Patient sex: M
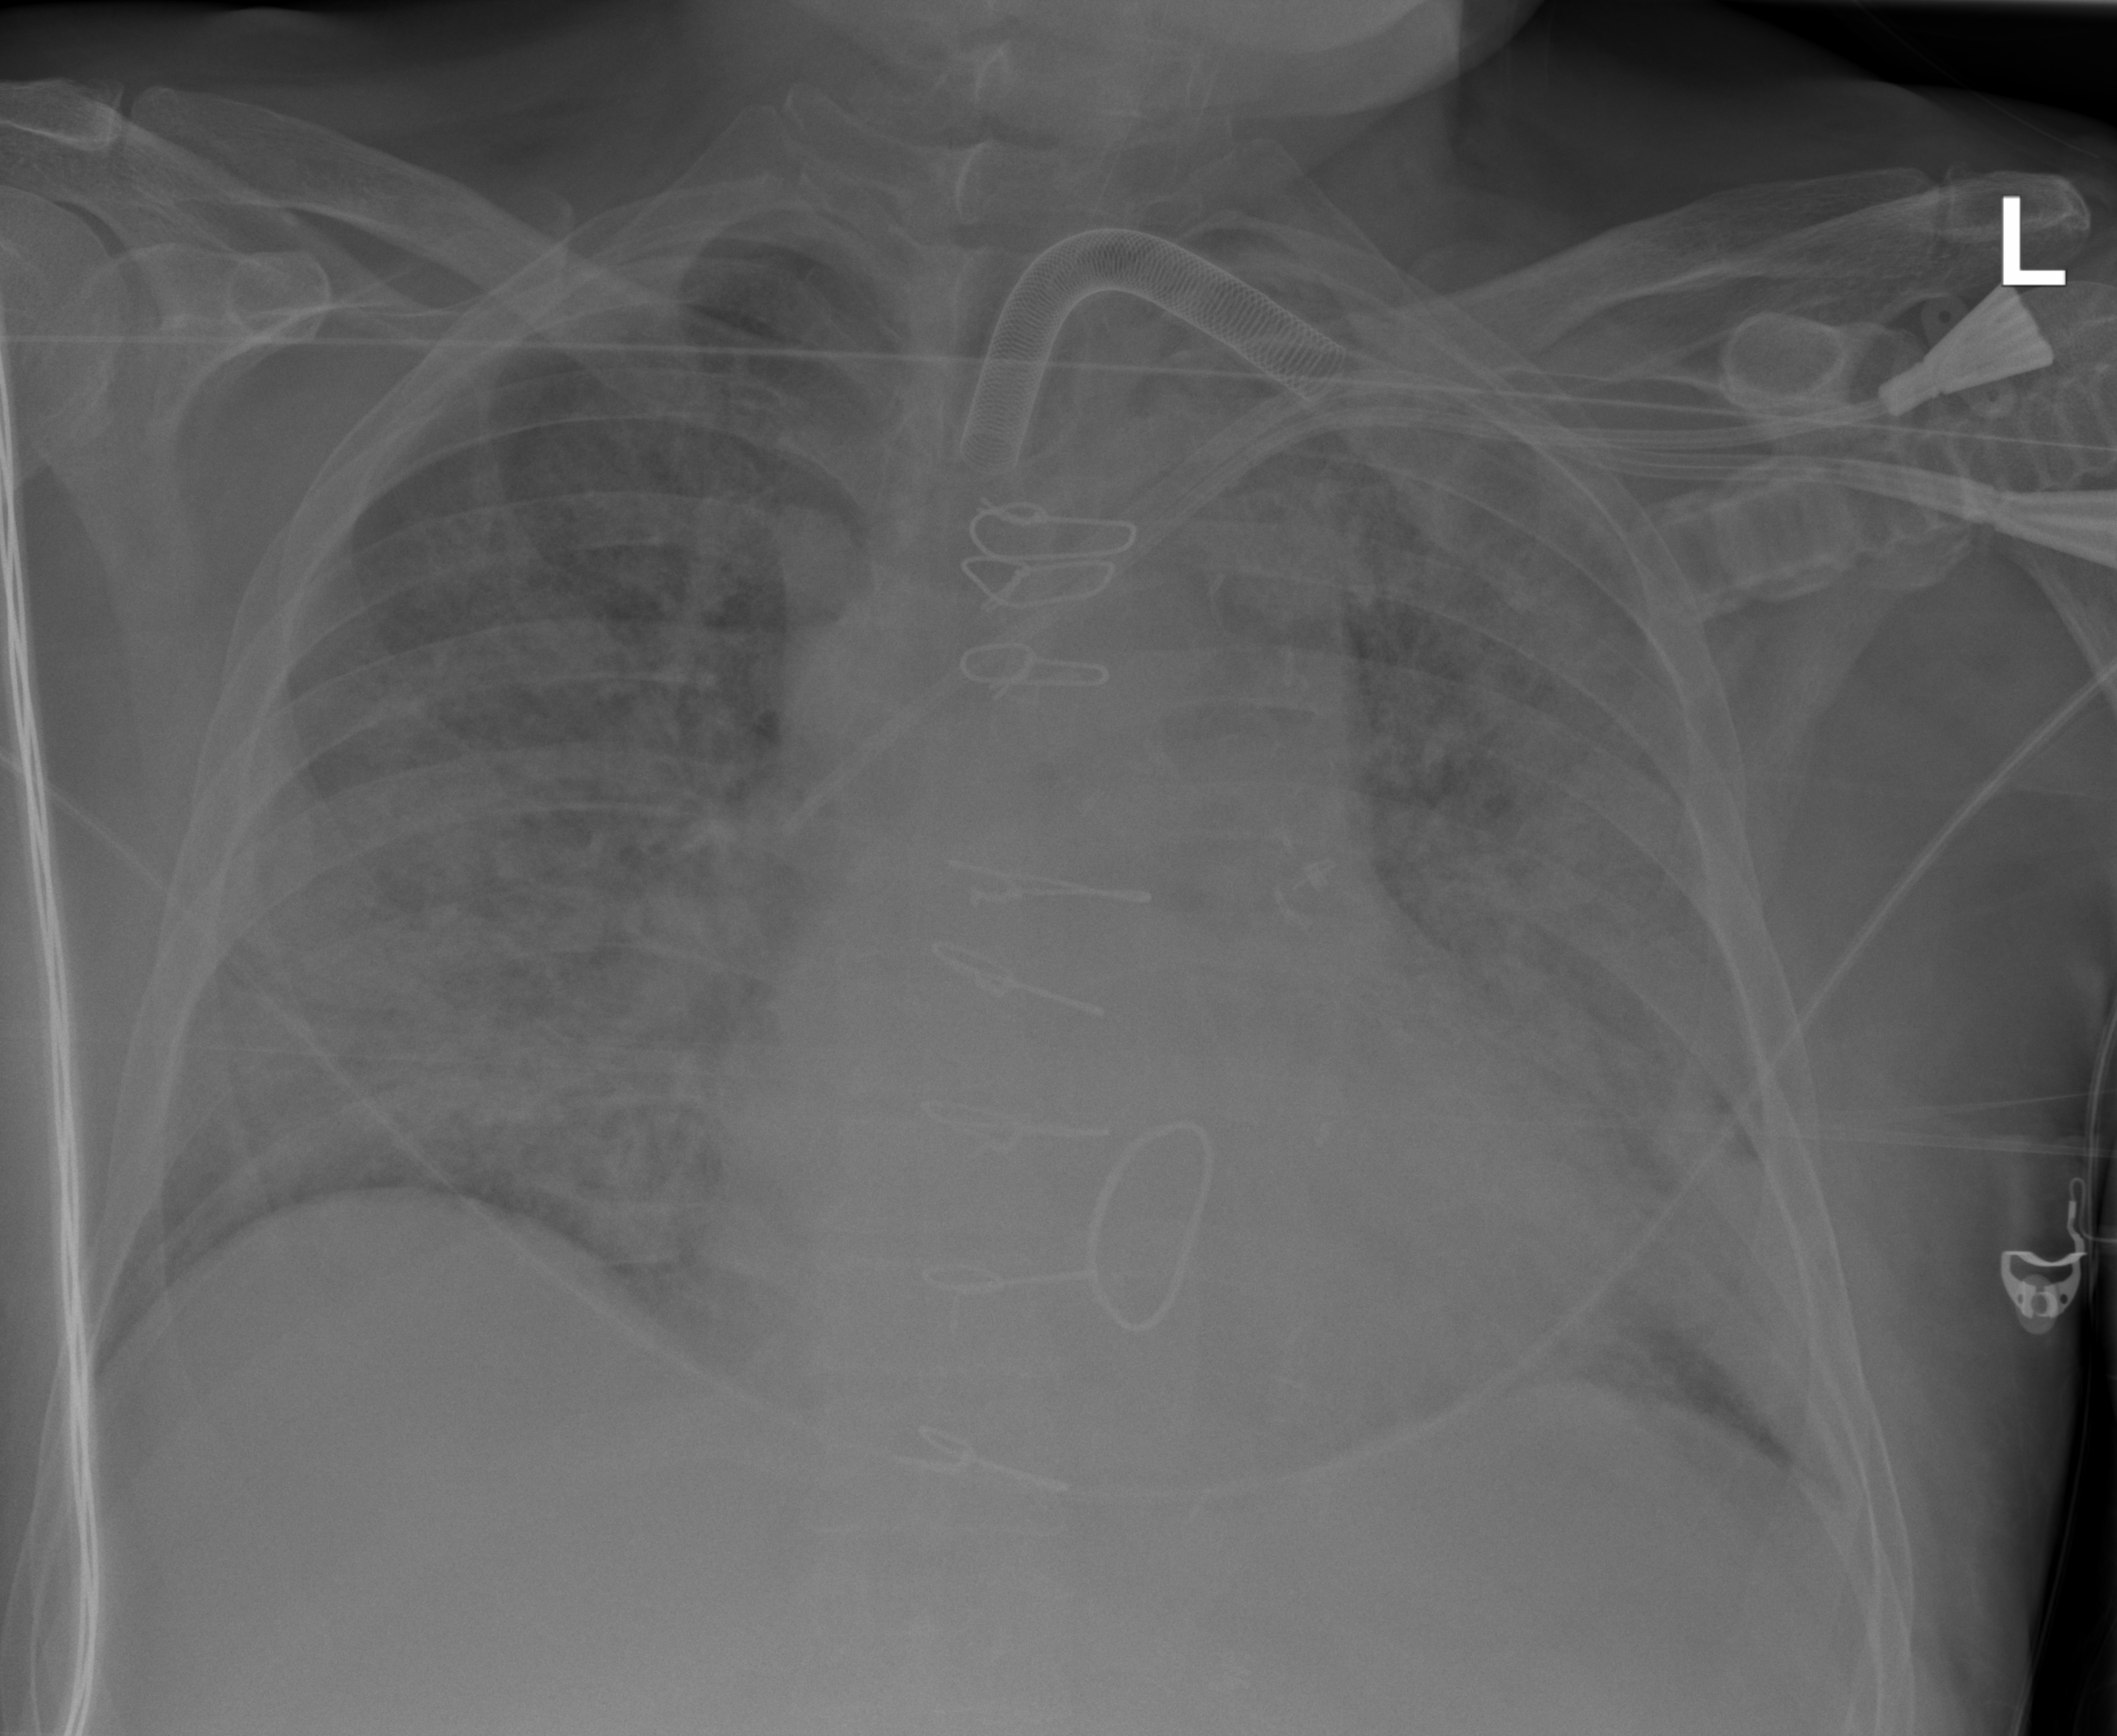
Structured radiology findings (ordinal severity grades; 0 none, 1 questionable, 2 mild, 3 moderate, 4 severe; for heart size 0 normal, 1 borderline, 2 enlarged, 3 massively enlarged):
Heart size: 2
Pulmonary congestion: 3
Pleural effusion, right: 0
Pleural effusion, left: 2
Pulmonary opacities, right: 3
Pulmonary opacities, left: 3
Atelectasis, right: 2
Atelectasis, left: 2